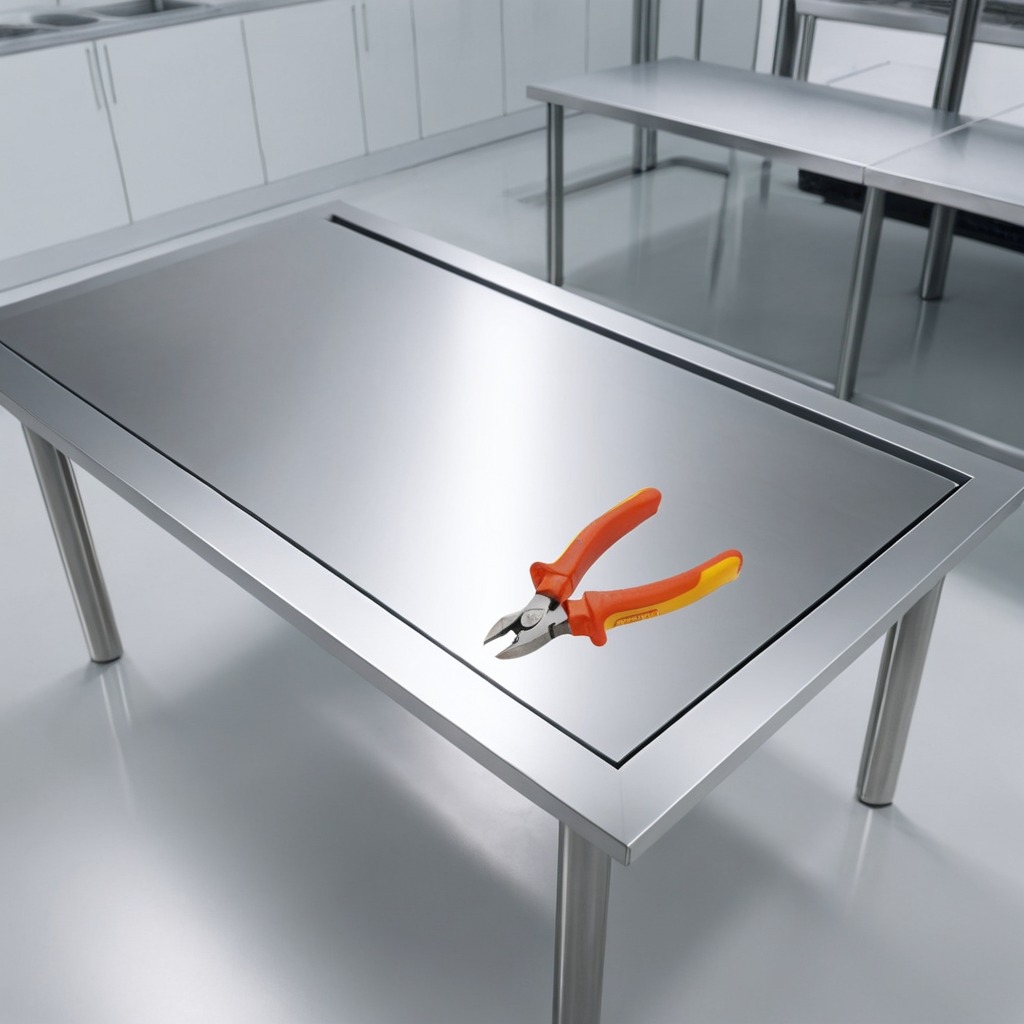
A plier is lying on the stainless steel table.